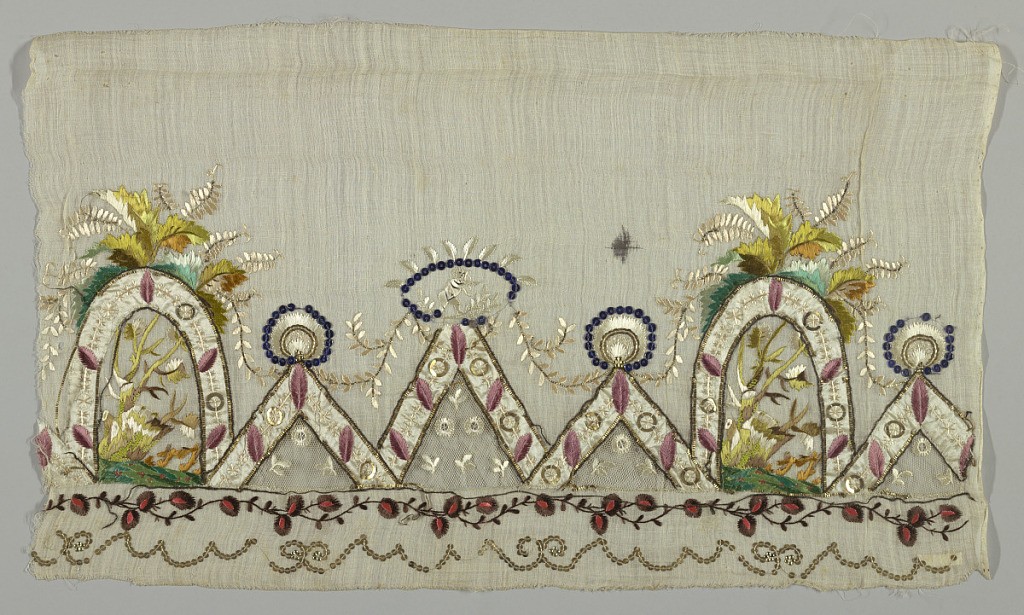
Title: Border
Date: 19th century
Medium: linen, silk, net, metallic thread, metal sequins Technique: couching and satin stitches and applique on plain weave
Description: Part of a multicolored border with a main section of repeating triangles and arches. The arches frame a landscape of grass and trees, and the main triangle supports an oval medallion framing Cupid. Probably part of a border for a dress.